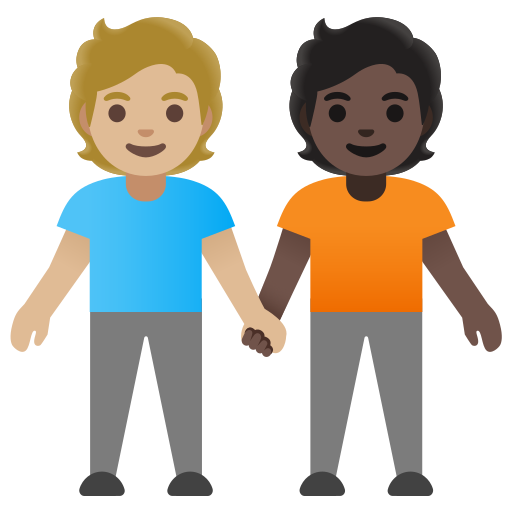
Emoji: 🧑🏼‍🤝‍🧑🏿